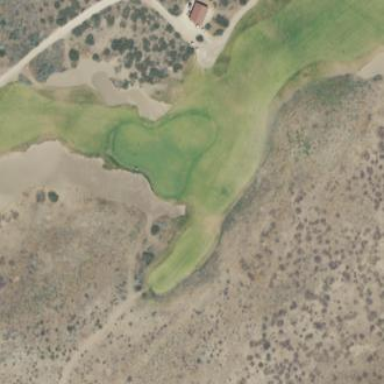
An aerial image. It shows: Sand bunker on golf course.